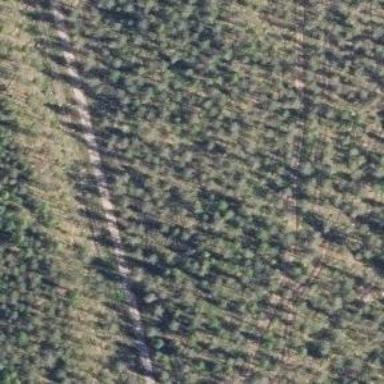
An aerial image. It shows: Path.